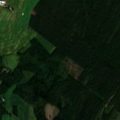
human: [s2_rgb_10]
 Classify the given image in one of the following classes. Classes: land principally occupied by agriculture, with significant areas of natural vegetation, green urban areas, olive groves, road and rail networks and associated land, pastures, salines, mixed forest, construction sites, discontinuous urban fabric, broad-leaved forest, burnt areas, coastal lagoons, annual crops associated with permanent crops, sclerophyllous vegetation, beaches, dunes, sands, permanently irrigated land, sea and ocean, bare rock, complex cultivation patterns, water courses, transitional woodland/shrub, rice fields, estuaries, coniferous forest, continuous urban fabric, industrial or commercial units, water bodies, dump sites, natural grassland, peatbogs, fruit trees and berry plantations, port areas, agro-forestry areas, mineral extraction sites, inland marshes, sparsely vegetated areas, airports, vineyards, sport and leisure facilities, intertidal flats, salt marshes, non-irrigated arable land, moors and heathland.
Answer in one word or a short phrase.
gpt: non-irrigated arable land, land principally occupied by agriculture, with significant areas of natural vegetation, coniferous forest, mixed forest